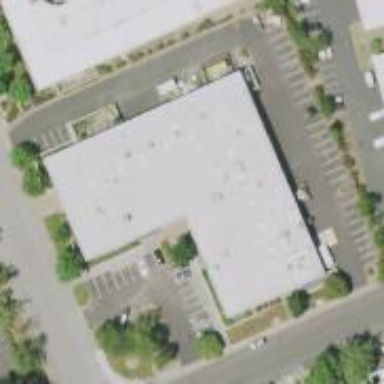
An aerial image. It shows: Commercial area.